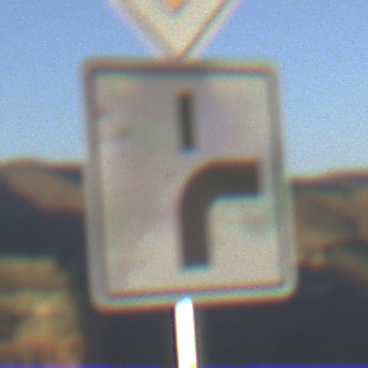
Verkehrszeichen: VerlaufVorfahrtsstrasse8
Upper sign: Vorfahrtsstrasse
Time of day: SunriseSunset
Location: Outdoor (Nature)
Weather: Clear
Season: NotSpecified
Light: Natural